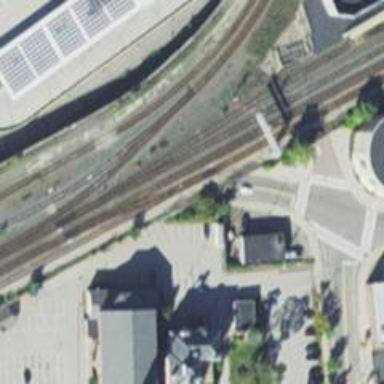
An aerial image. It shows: Railway siding with rails.